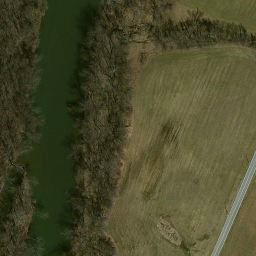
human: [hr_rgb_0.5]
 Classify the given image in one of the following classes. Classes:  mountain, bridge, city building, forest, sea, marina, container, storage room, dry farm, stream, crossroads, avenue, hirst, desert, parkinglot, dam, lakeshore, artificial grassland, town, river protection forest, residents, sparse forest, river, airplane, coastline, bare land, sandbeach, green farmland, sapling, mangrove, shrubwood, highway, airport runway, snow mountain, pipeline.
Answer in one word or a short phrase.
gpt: river